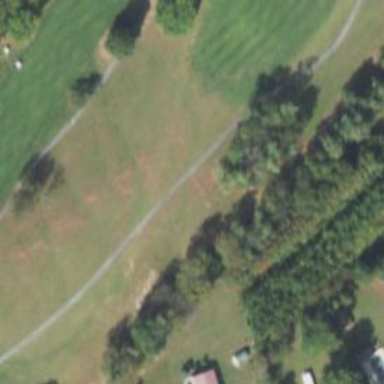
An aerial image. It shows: Golf tee.